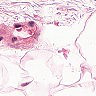
Metastatic tissue present: no